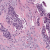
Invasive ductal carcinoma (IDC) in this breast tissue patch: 1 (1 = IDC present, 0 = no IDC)